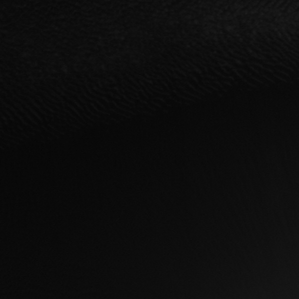
Label: frost